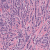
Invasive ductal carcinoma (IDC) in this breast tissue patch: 1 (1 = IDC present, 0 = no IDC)